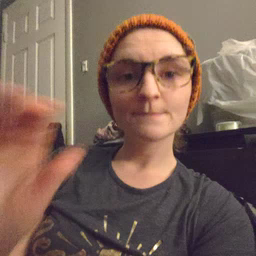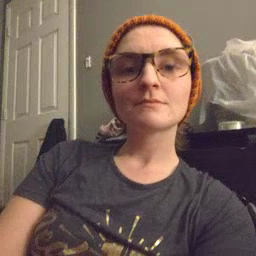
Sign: bedroom